Interaction volume radius: 10 \u00c5
Interaction volume height: 20 \u00c5
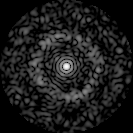
Disorder parameter: 0.8461